Question: i have working state.
'''
<ListView.View>
<GridView>
<GridView.Columns>
<GridViewColumn
Width="120"
DisplayMemberBinding="{Binding Status}"
Header="Durumu" />
<GridViewColumn
Width="180"
DisplayMemberBinding="{Binding FromWho}"
Header="Kimden" />
<GridViewColumn
Width="200"
DisplayMemberBinding="{Binding Address}"
Header="Adres" />
<GridViewColumn
Width="50"
DisplayMemberBinding="{Binding Code}"
Header="Kodu" />
<GridViewColumn
Width="0"
DisplayMemberBinding="{Binding Order}"
Header="Siparis" />
</GridView.Columns>
</GridView>
</ListView.View>
'''
but this not enough for me.

I have wpf application. and I'm learning Binding
i can use with Default listview binding like above code (listview). but i making editing customize listview. and bind data
however, while i try display data just appear myList's System name.
'''
<Grid>
<Grid.RowDefinitions>
<RowDefinition Height="*" />
<RowDefinition Height="3*" />
<RowDefinition Height="*" />
</Grid.RowDefinitions>
<DockPanel Grid.Row="1" VerticalAlignment="Center">
<ListView
x:Name="listVActiveOrder"
Width="560"
Height="222"
Margin="10,10,0,0"
HorizontalAlignment="Left"
VerticalAlignment="Top"
SelectionChanged="ListVActiveOrder_SelectionChanged"
ItemsSource="{Binding TakingOrderList}">
<ListView.GroupStyle>
<GroupStyle>
<GroupStyle.ContainerStyle>
<Style TargetType="GroupItem">
<Setter Property="Template">
<Setter.Value>
<ControlTemplate>
<Grid>
<Grid.ColumnDefinitions>
<ColumnDefinition />
<ColumnDefinition />
<ColumnDefinition />
</Grid.ColumnDefinitions>
<TextBlock Grid.Column="0" Text="{Binding Address}" />
<TextBlock Grid.Column="1" Text="{Binding FromWho}" />
</Grid>
</ControlTemplate>
</Setter.Value>
</Setter>
</Style>
</GroupStyle.ContainerStyle>
</GroupStyle>
</ListView.GroupStyle>
</ListView>
</DockPanel>
<ListBox
x:Name="listProcessed"
Grid.Row="2"
Width="79"
Height="29"
Margin="721,16,0,0"
HorizontalAlignment="Left"
VerticalAlignment="Top"
Visibility="Hidden" />
</Grid>
'''
'''
public LoginResponse loginResponse;
public RestClient client;
public listviewDeneme()
{
client = new RestClient(Constants.APIURL);
InitializeComponent();
}
private void ListVActiveOrder_SelectionChanged(object sender, SelectionChangedEventArgs e)
{
}
private void Window_Loaded(object sender, RoutedEventArgs e)
{
listVActiveOrder.DataContext = new TakingOrderVM();
}
'''
Where is my fault?
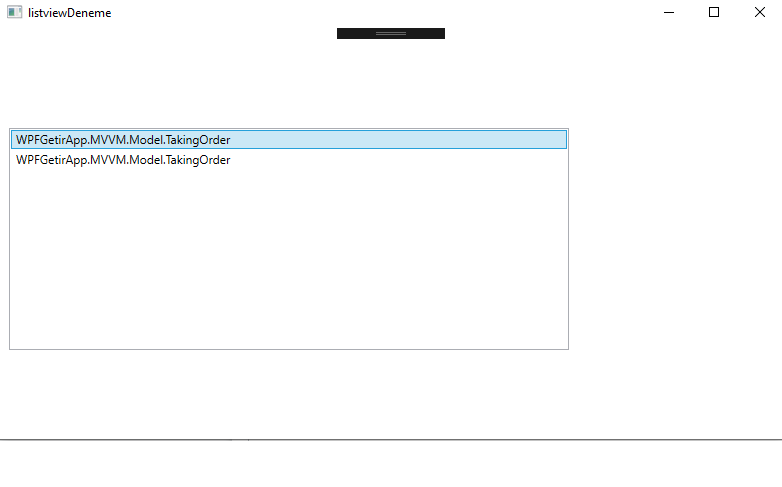
Answer: You can either set the 'DisplayMemberPath' property of the 'ListView' or 'ListBox' to a name of the property of the 'TakingOrder' class that you want to display:
'''
<ListBox
x:Name="listProcessed"
DisplayMemberPath="FromWho"
...
'''
Or you could define an 'ItemTemplate':
'''
<ListView
x:Name="listVActiveOrder"
Width="560"
Height="222"
Margin="10,10,0,0"
HorizontalAlignment="Left"
VerticalAlignment="Top"
SelectionChanged="ListVActiveOrder_SelectionChanged"
ItemsSource="{Binding TakingOrderList}">
<ListView.ItemTemplate>
<DataTemplate>
<Grid>
<Grid.ColumnDefinitions>
<ColumnDefinition />
<ColumnDefinition />
<ColumnDefinition />
</Grid.ColumnDefinitions>
<TextBlock Grid.Column="0" Text="{Binding Address}" />
<TextBlock Grid.Column="1" Text="{Binding FromWho}" />
</Grid>
</DataTemplate>
</ListView.ItemTemplate>
</ListView>
'''
There is no reason to use a 'ListView' over a 'ListBox' if you don't intend to use a 'GridView' though.